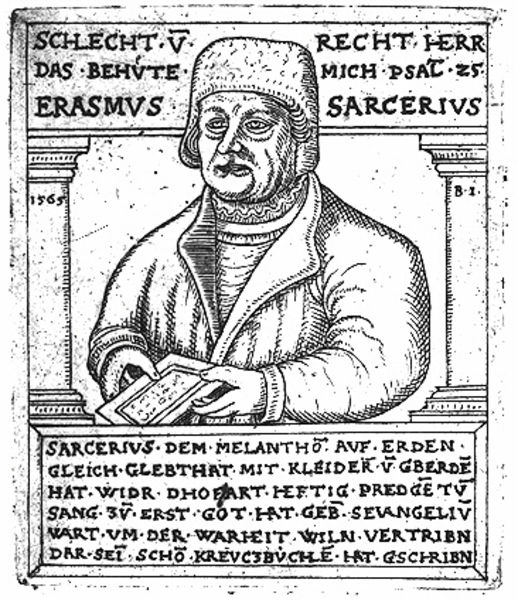
Titel: Bildnis des Erasmus Sarcer
Künstler: Balthasar Jenichen
Institution: (Seriendruck)
Schlagwörter: gott, mann, hut, kleider, nase, säulen, zeichnung, hemd, kappe, mütze, augen, falten, halten, kragen, rahmen, tod, bild, bildnis, portrait, porträt, signatur, mantel, lippen, kopfbedeckung, schrift, grafik, tafel, deutsch, jahreszahl, punkte, name, buch, kontur, druck, schwarz weiss, text, strich, halbprofil, wams, emblem, kupferstich, wörter, erasmus, heilger, 1565, sarcerius, 1565 erasmus